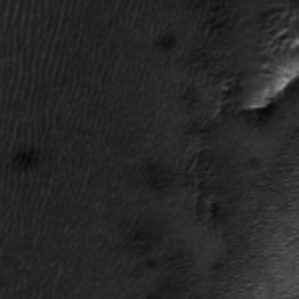
Label: frost